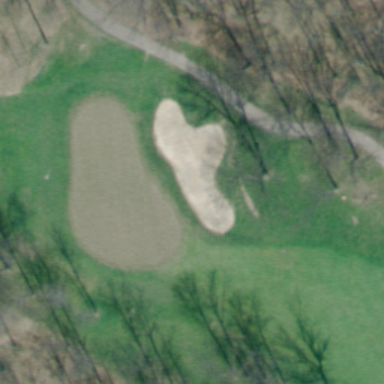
This is a part of a golf course with green turfs and some bunkers and trees .